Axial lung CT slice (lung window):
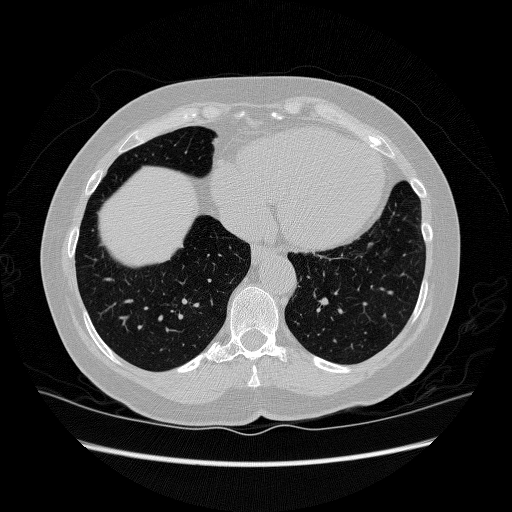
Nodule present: no